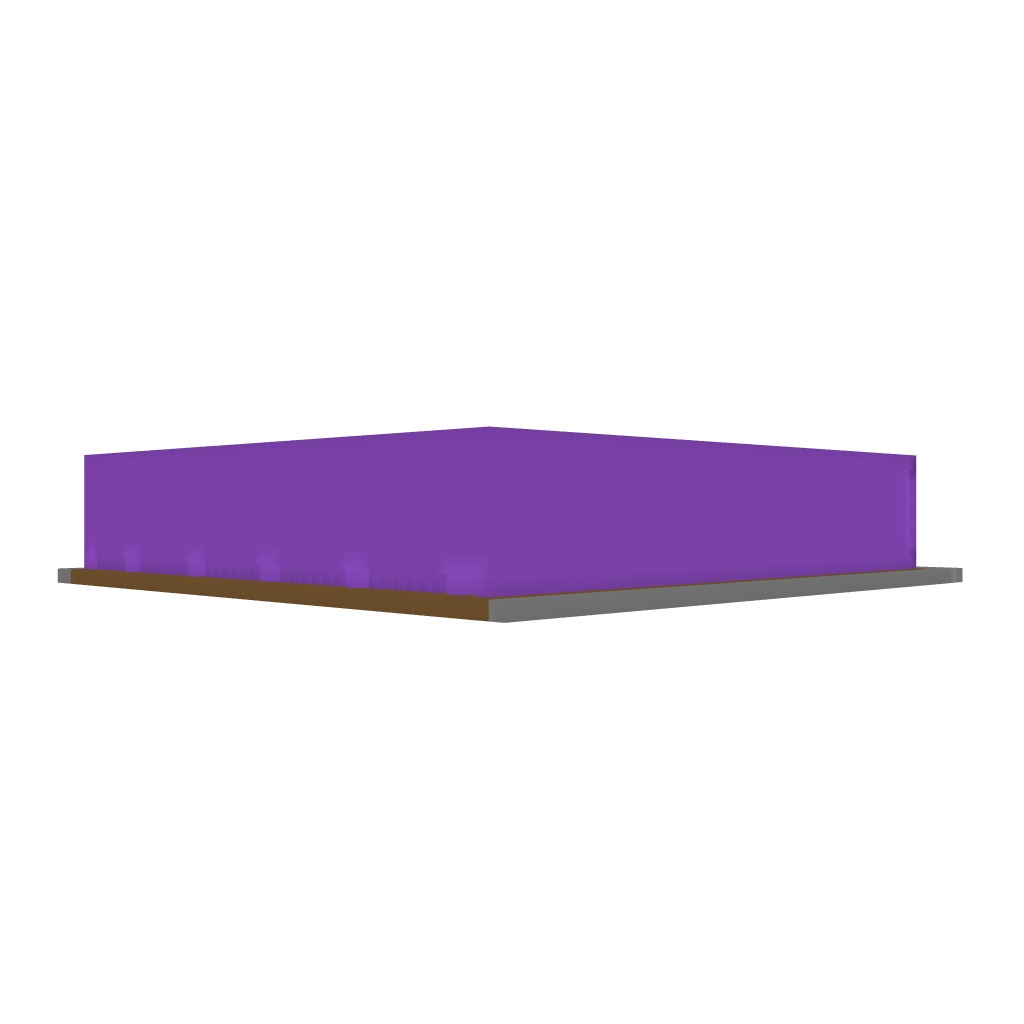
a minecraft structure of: Club/Disco bad low quality